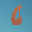
Label: 6